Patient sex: M
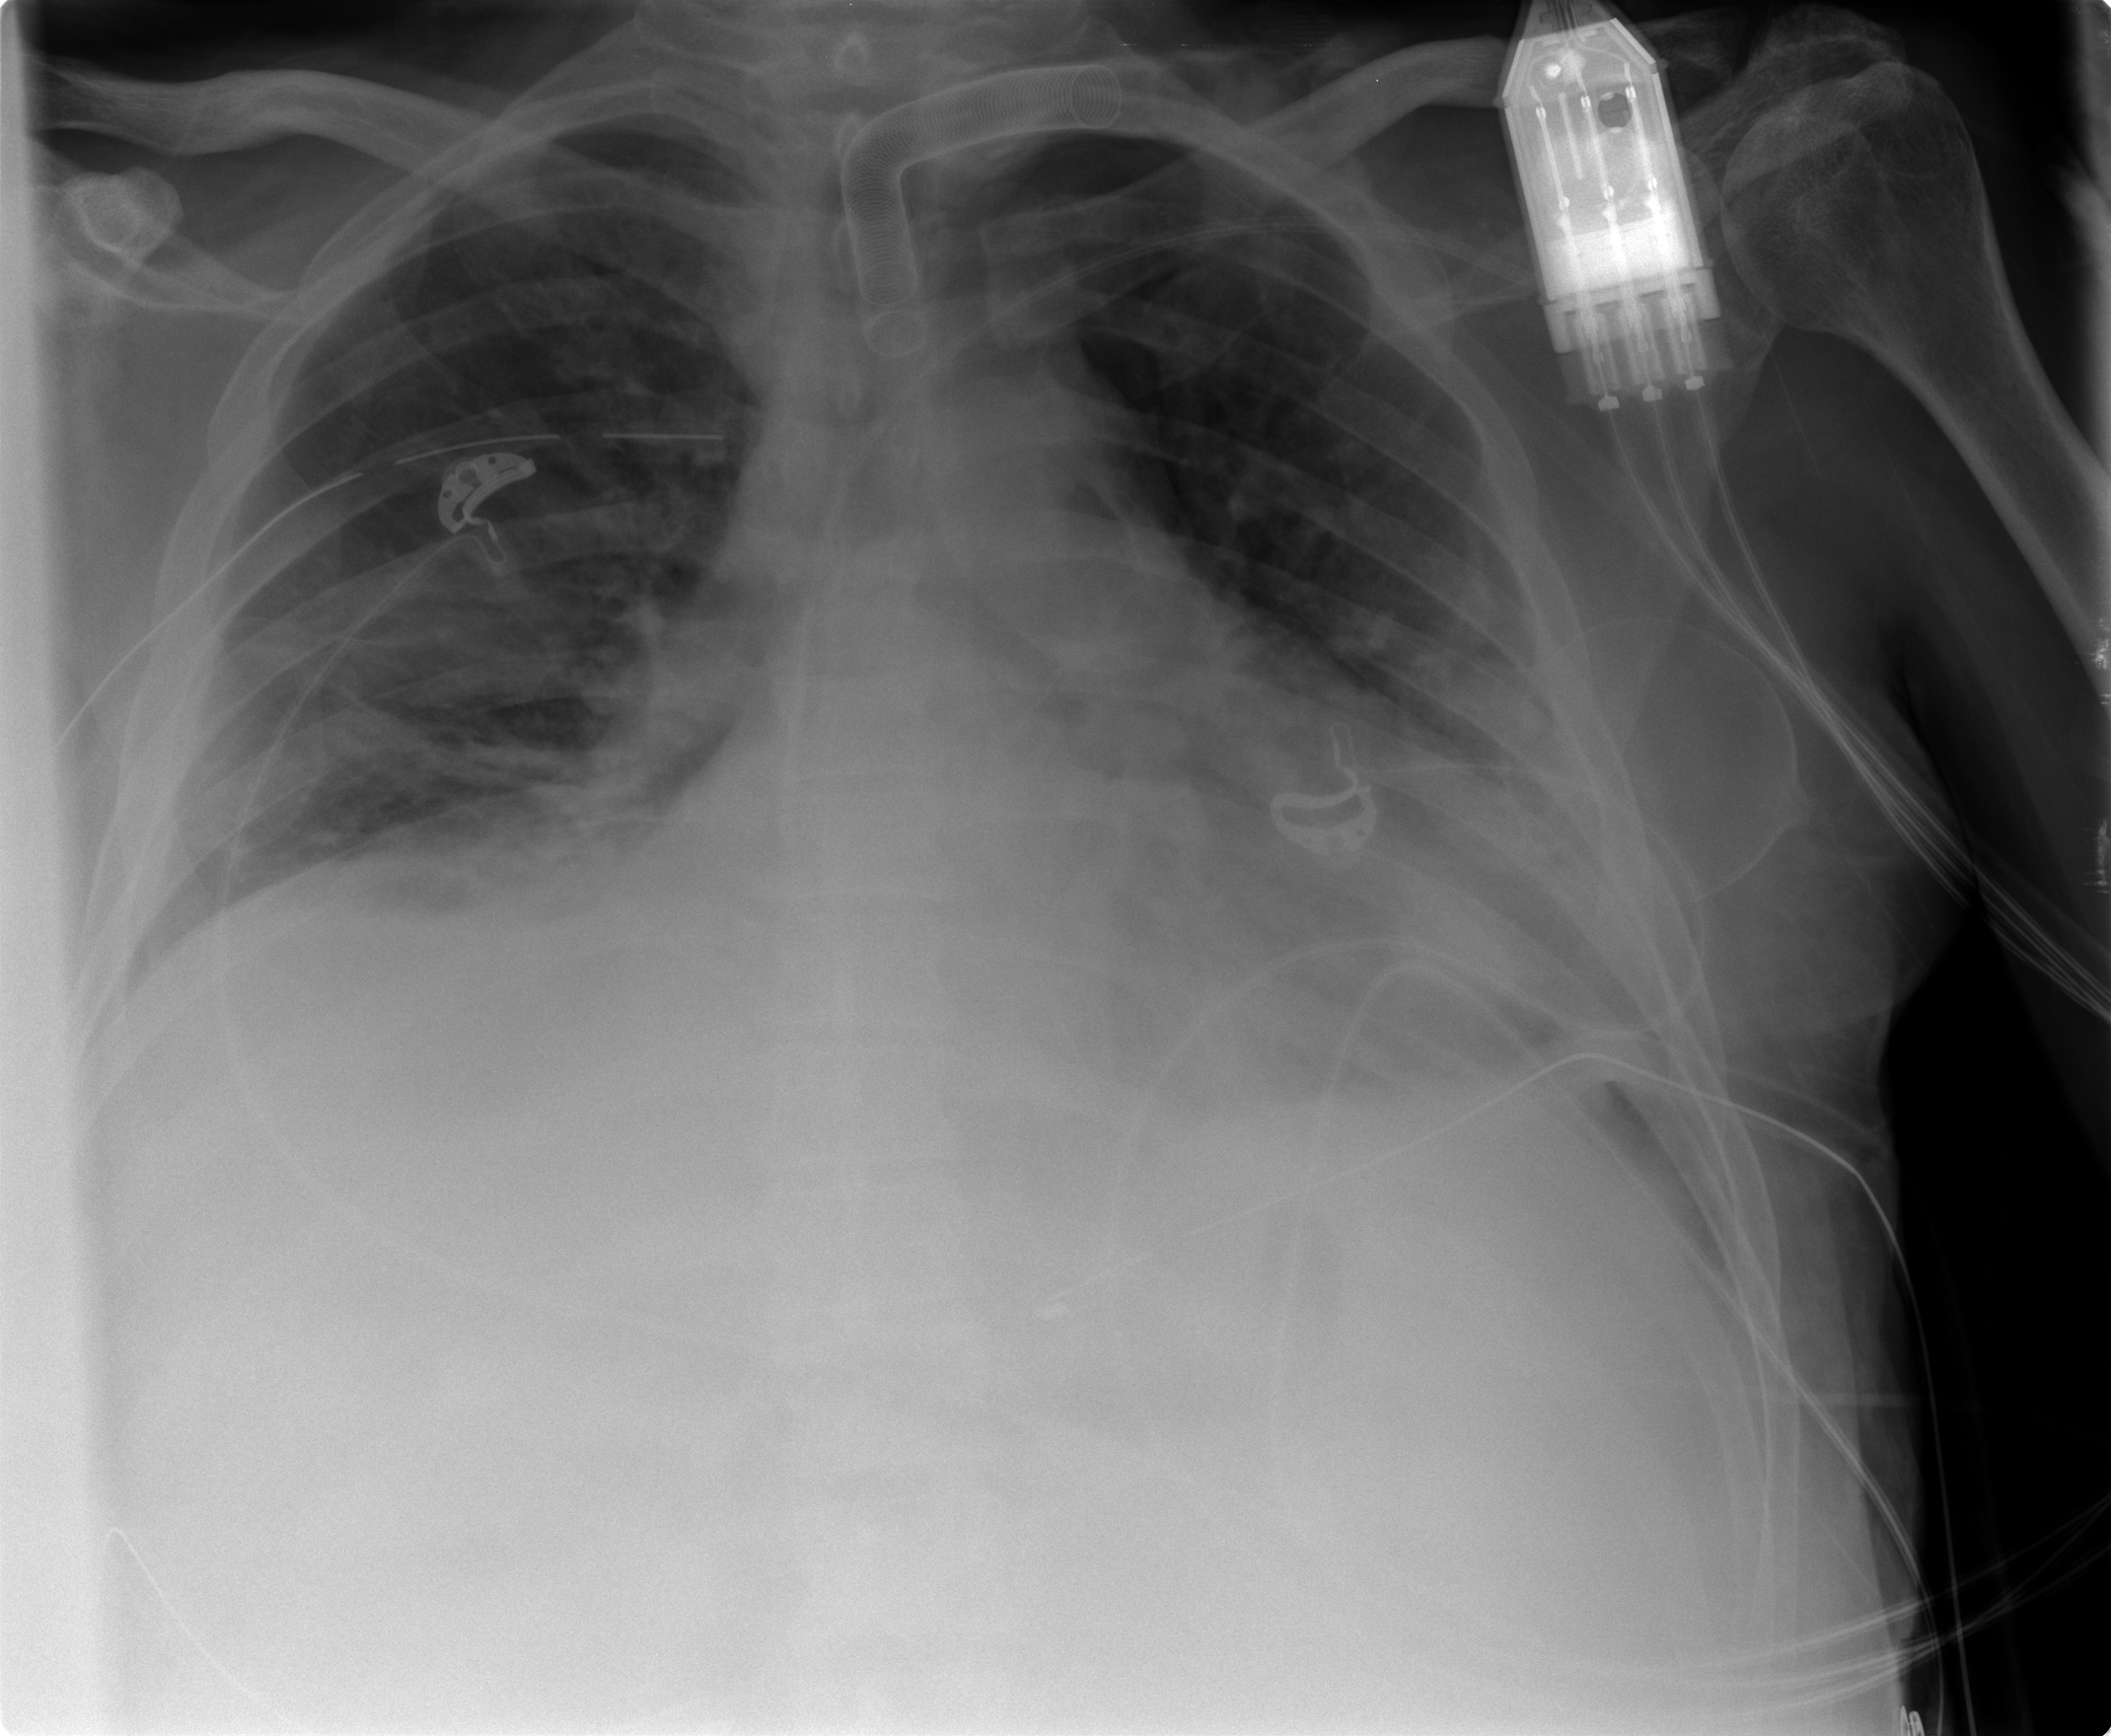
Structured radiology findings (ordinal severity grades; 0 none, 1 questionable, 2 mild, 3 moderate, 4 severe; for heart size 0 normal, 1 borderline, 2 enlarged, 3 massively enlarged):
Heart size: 2
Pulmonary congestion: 2
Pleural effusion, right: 1
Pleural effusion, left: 2
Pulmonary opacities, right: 3
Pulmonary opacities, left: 2
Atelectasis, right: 2
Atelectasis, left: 2